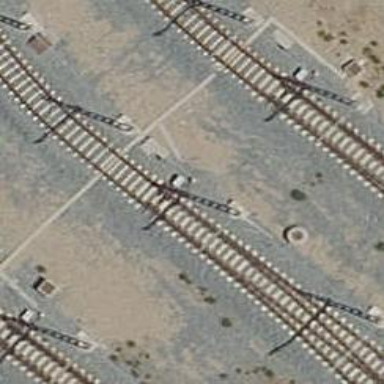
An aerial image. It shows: Railway switch.